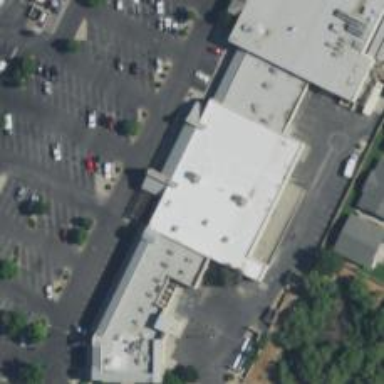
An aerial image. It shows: Pharmacy.